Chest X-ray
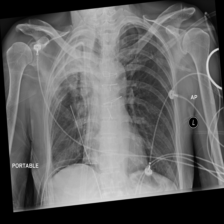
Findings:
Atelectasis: negative
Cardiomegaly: negative
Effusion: negative
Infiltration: negative
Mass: negative
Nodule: negative
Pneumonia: negative
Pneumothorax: positive
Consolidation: negative
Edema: negative
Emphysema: negative
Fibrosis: negative
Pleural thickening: negative
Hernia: negative